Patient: sex M, age 54
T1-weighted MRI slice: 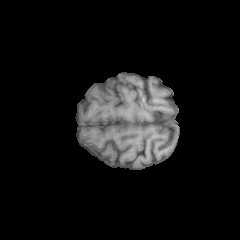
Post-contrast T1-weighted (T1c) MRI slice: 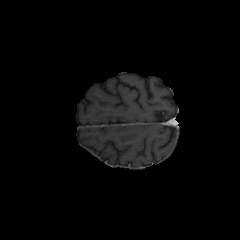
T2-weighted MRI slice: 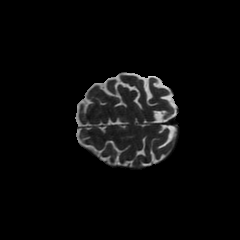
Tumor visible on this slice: no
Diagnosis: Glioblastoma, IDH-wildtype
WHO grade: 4